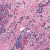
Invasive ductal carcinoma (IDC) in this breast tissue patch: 0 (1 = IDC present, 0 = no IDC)